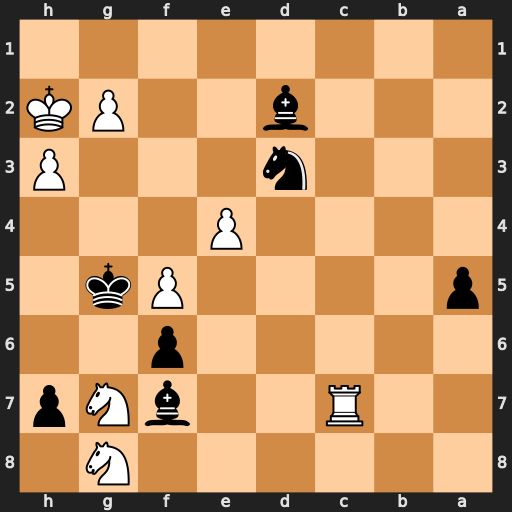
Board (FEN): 6N1/2R2bNp/5p2/p4Pk1/4P3/3n3P/3b2PK/8
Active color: b
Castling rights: -
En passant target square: -
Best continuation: Bf4+ Kg1 Bxc7